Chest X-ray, PA view. Patient: 52 years old, sex M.
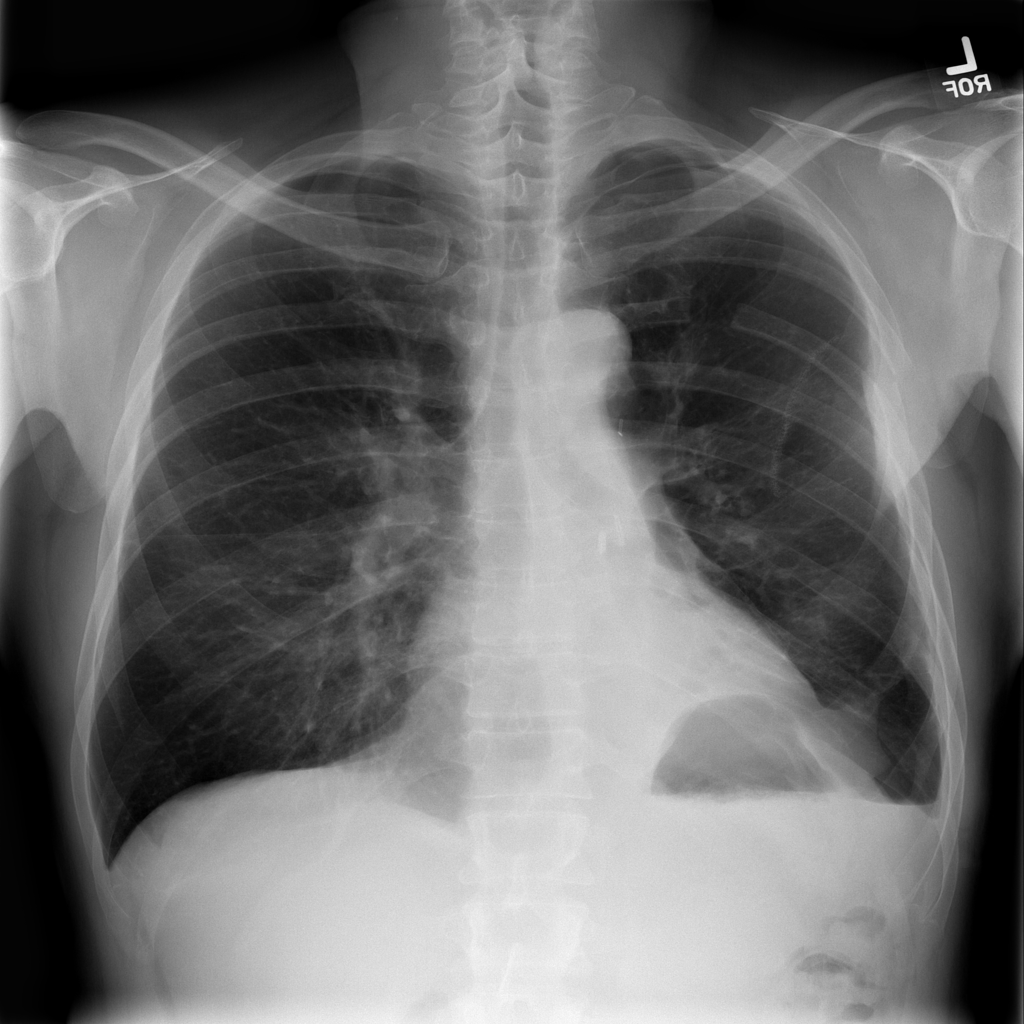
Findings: Atelectasis, Pneumothorax